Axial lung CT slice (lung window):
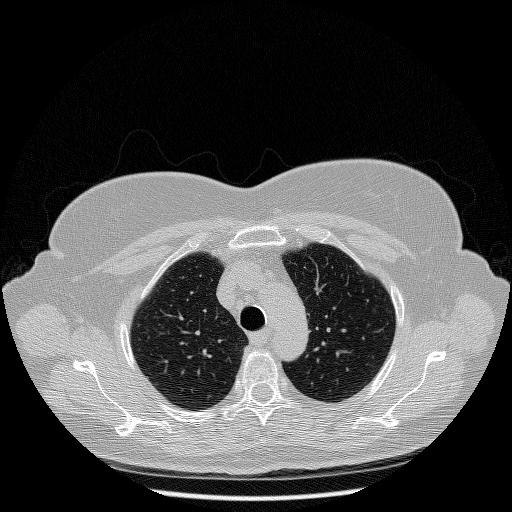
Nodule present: no